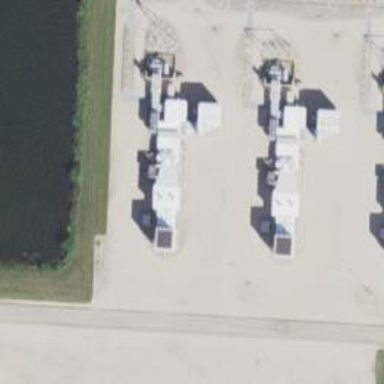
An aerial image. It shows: Gas turbine generator powered by gas.